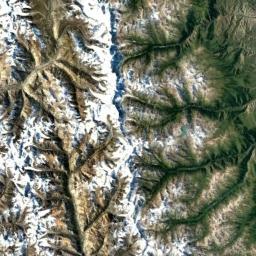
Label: snowberg